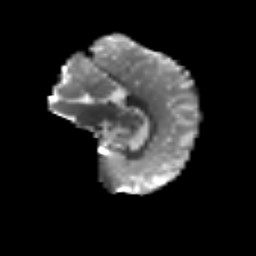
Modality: T2w
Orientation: sagittal
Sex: female
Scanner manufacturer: siemens
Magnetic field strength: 3 T
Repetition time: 5 s
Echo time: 0.071 s